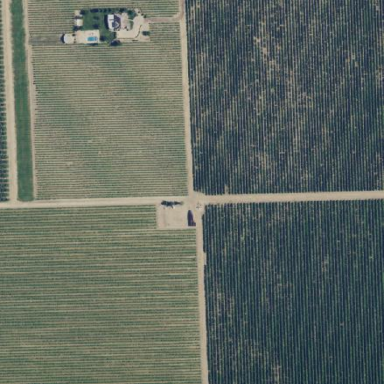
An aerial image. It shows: Vineyard.